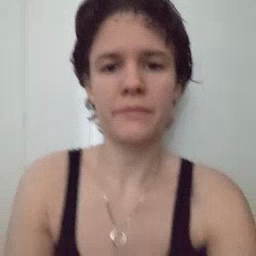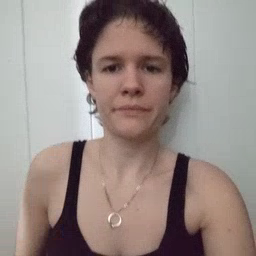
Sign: beside